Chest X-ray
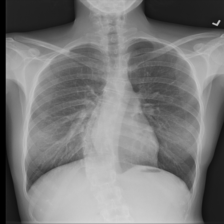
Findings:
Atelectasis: negative
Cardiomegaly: negative
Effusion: negative
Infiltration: negative
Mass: negative
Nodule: negative
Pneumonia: negative
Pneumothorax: negative
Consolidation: negative
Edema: negative
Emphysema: negative
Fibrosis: negative
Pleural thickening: negative
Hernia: negative